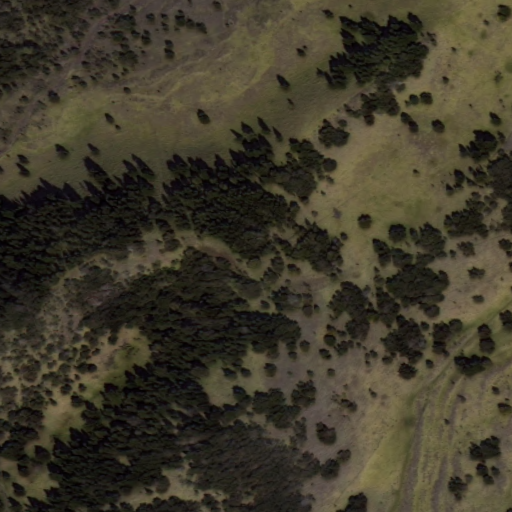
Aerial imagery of mountain in Hawaii named Kaimaloo containing only unknown